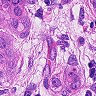
Metastatic tissue present: yes